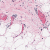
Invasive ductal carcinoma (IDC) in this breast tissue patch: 0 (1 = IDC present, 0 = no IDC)